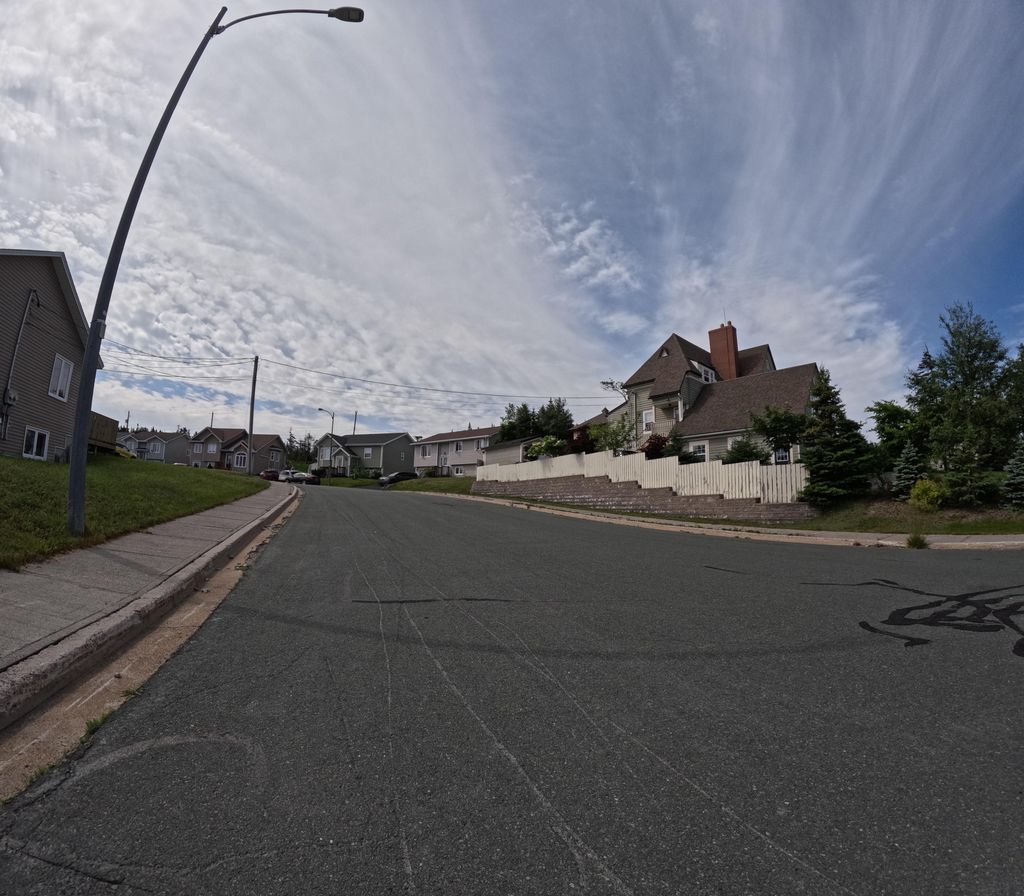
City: st_johns